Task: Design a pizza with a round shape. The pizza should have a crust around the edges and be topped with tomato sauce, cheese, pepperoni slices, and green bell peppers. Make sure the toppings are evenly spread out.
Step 532:
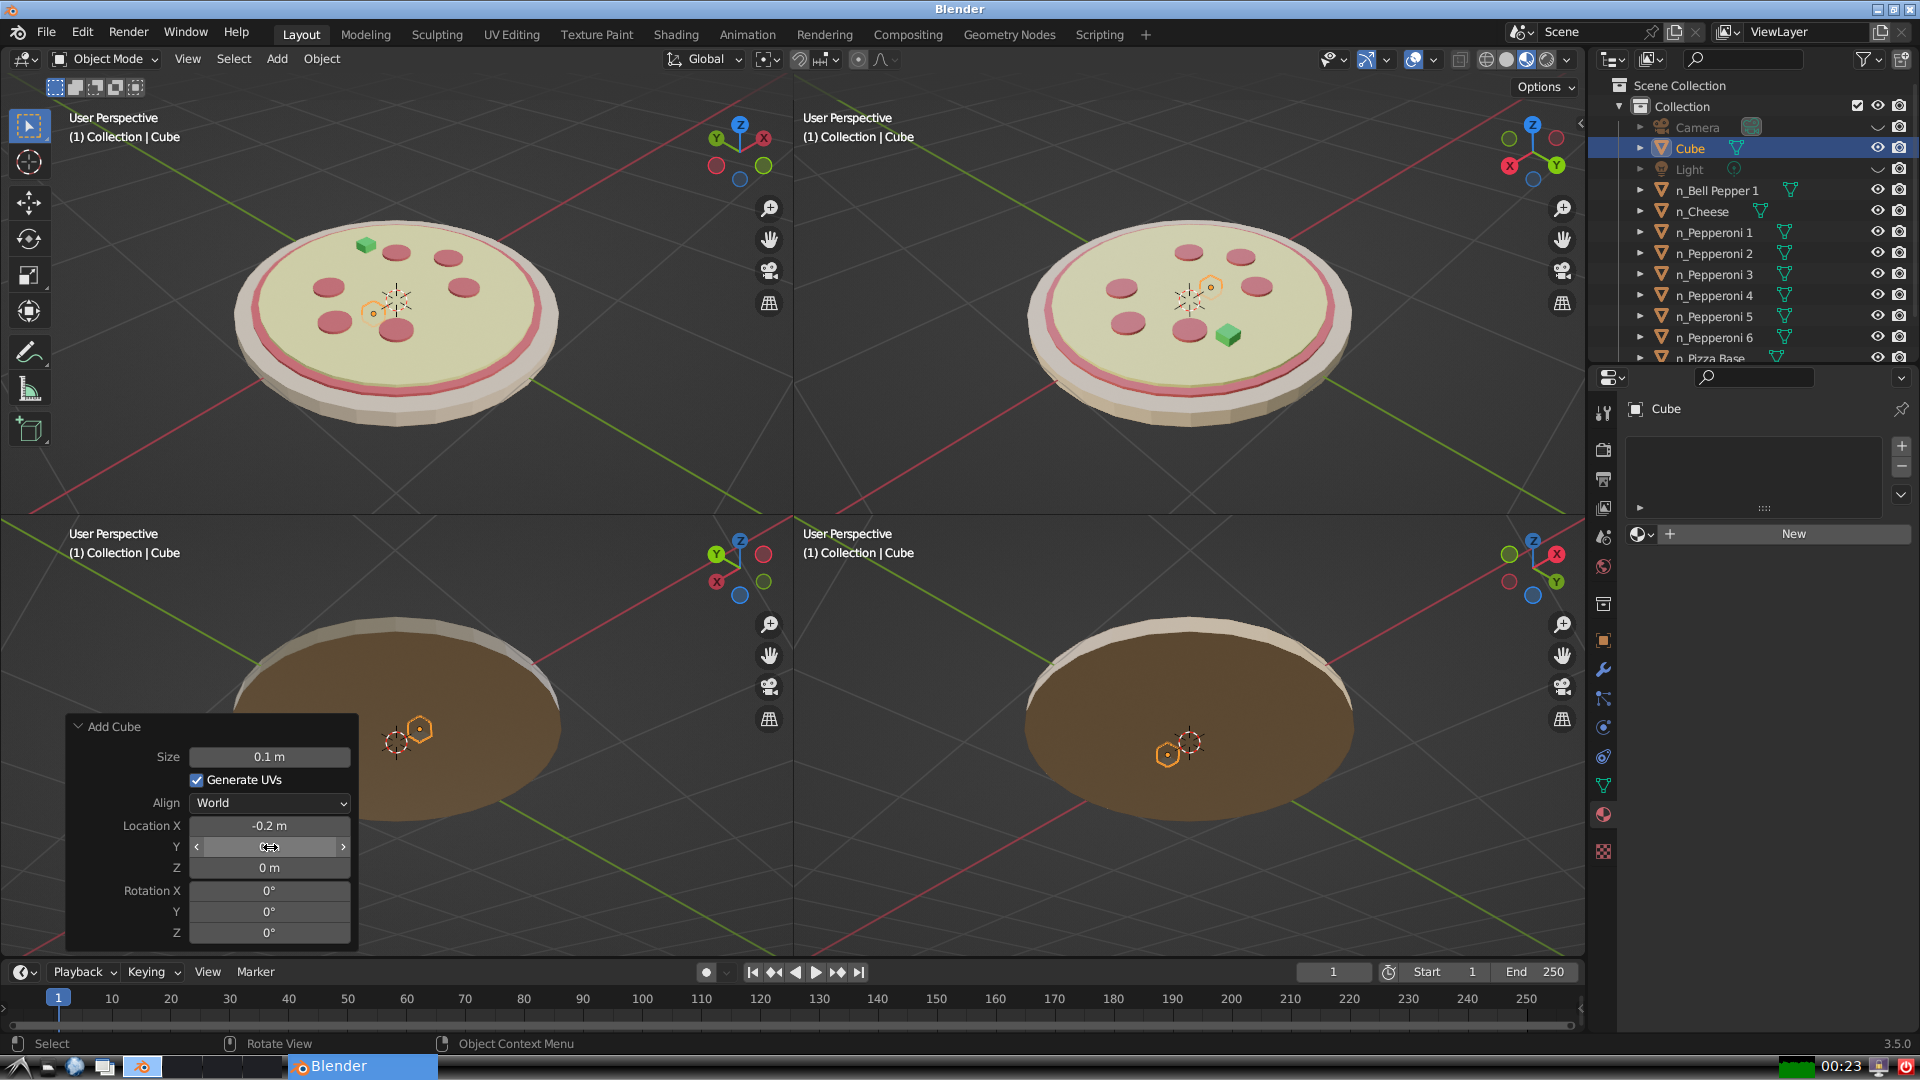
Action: click: no